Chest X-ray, PA view. Patient: 70 years old, sex M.
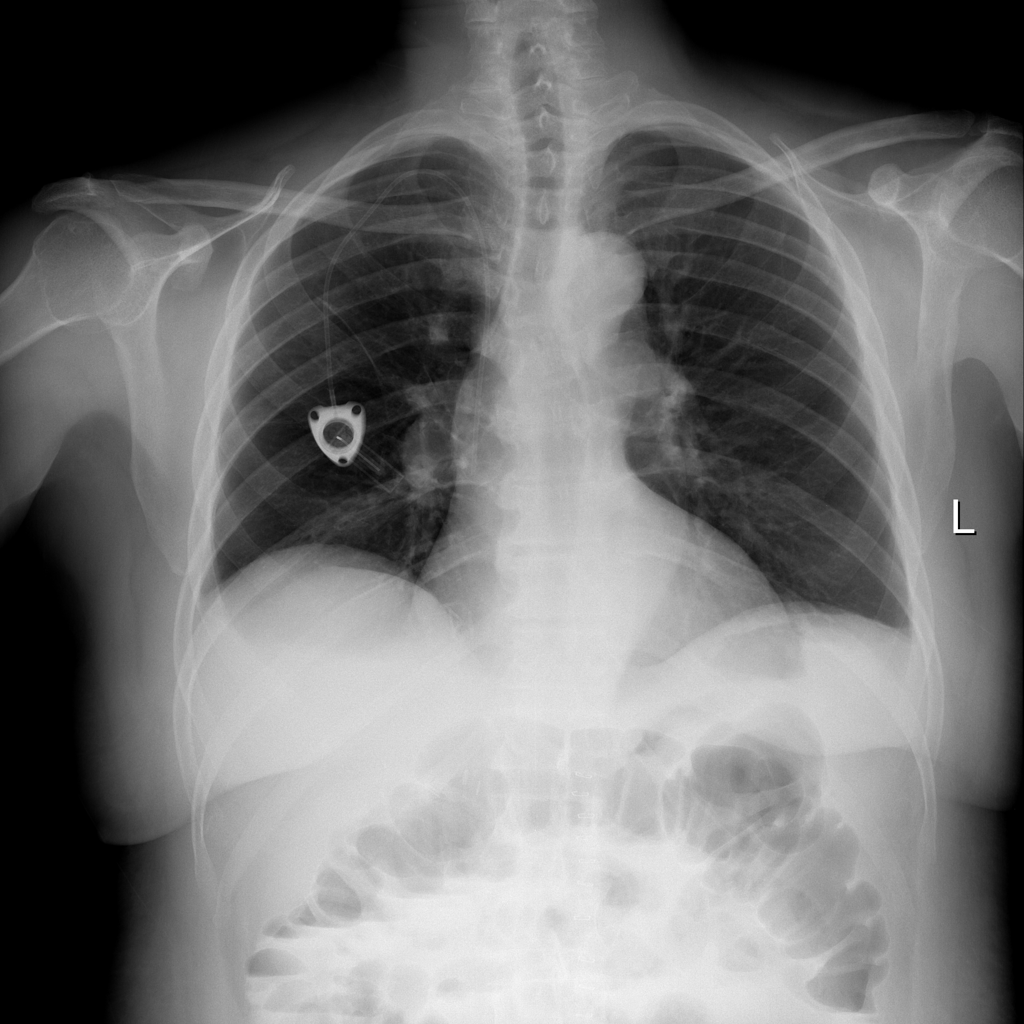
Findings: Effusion